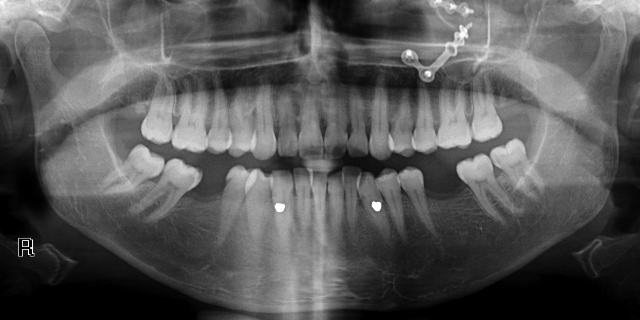
adult